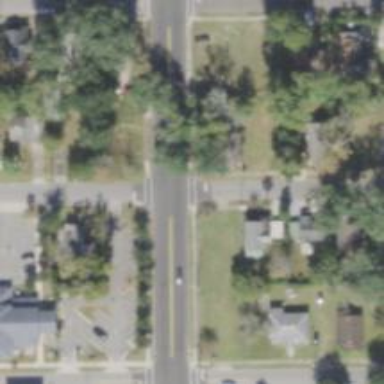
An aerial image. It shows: Unmarked road crossing.